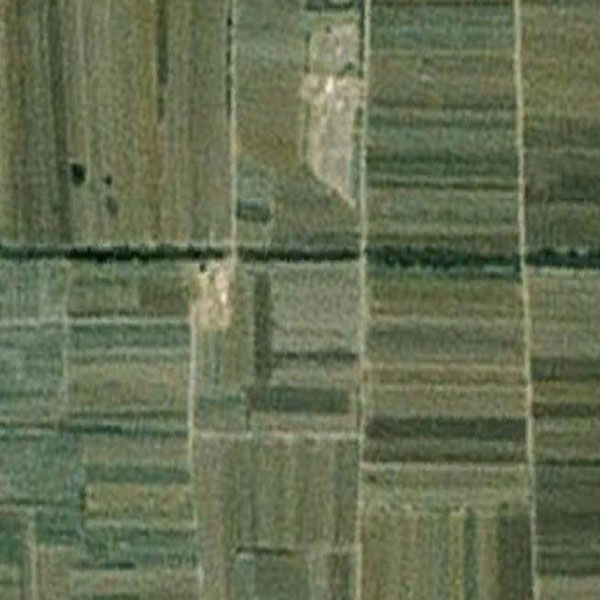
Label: Farmland